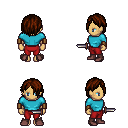
a pixel art fantasy rpg character, female body template, human, tanned skin, teal long-sleeve shirt, red pants, brown bangs hairstyle, leather bracers, maroon shoes, dagger, four views (front, back, left, right), 2x2 character sprite sheet, small pixel art, hard edges, no anti-aliasing